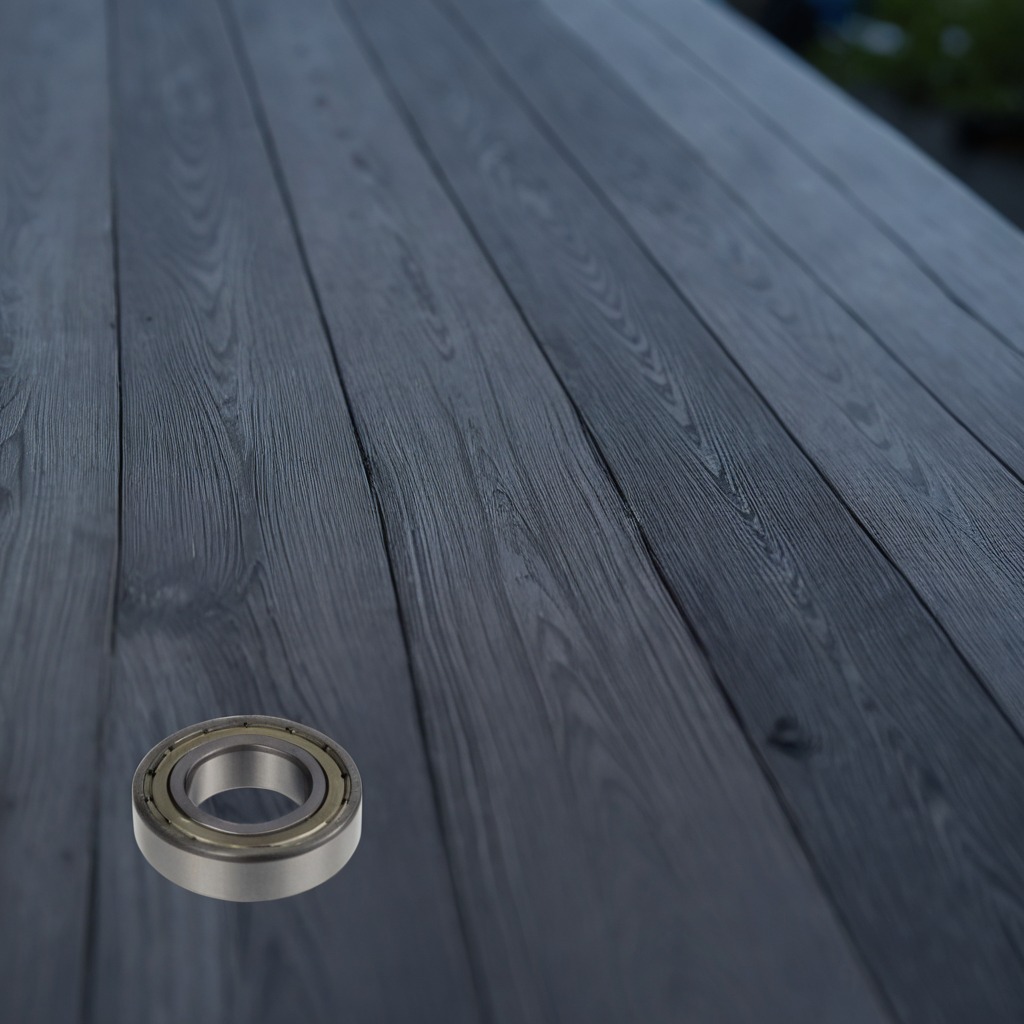
A metal ball bearing lies on the table.